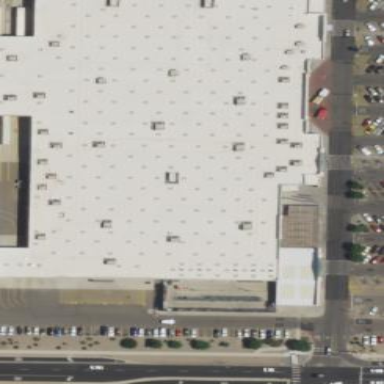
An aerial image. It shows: Supermarket building.